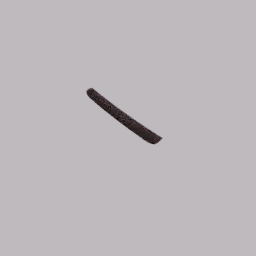
Label: animals